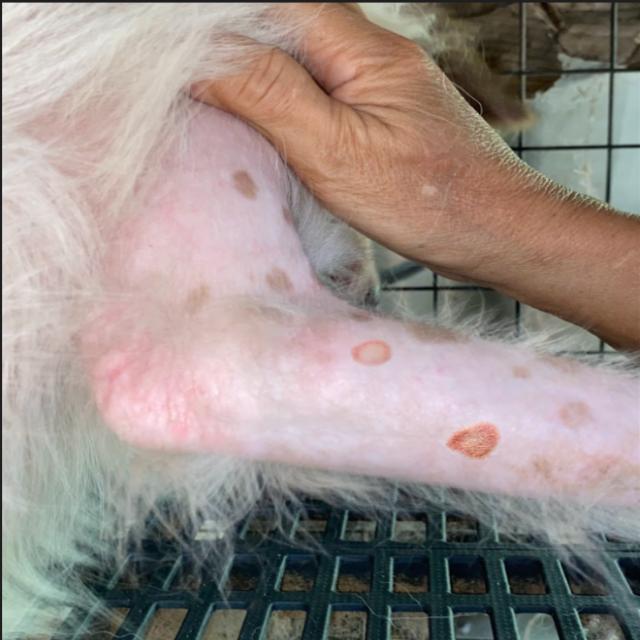
Canine ringworm (Dermatophytosis) — fungal infection caused by Microsporum or Trichophyton. Presents with circular alopecia, scaling, crusting, and broken hairs.